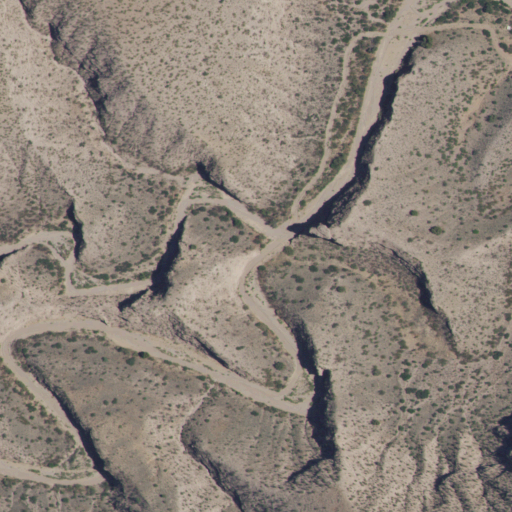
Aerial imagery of valley in New Mexico named Wanda Canyon containing only shrub